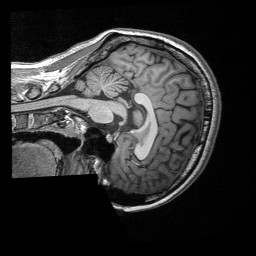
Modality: T1w
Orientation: sagittal
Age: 22
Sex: female
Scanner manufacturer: siemens
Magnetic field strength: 3 T
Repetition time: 2.53 s
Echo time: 0.00309 s